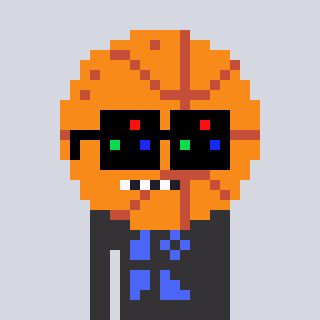
a pixel art character with square black sunglasses, a basketball-shaped head and a grayscale-colored body on a cool background